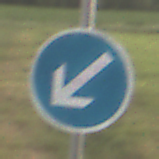
Verkehrszeichen: VorgeschriebeneVorbeifahrtLinks
Umgebung: Outdoor, Nature
Tageszeit: SunriseSunset
Wetter: Clear
Licht: Natural
Jahreszeit: NotSpecified
Kontrast: LowContrast